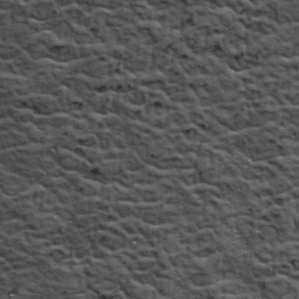
Label: frost